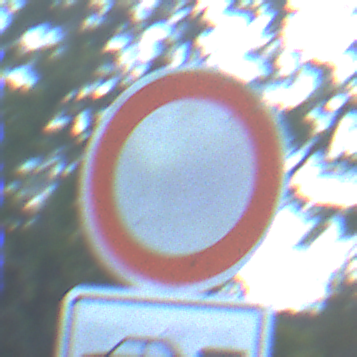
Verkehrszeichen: VerbotFahrzeugeAllerArt
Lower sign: MehrspurigeFahrzeugeFrei2
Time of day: MorningAfternoon
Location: Outdoor (Nature)
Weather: PartlyCloudy
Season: NotSpecified
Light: Natural